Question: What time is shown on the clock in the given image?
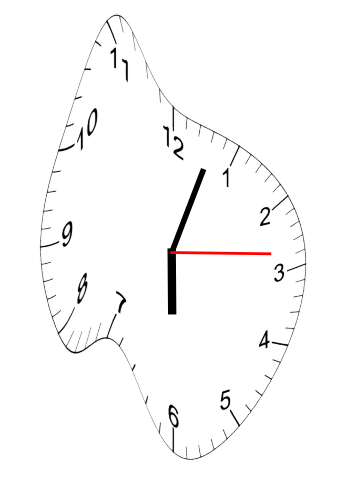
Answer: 06:03:14